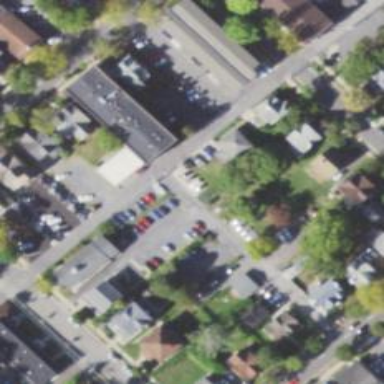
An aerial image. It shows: Asphalt alley designated as service road.